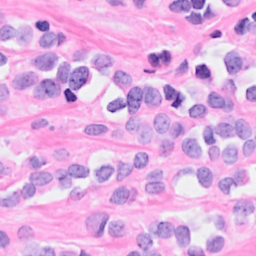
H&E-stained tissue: Breast